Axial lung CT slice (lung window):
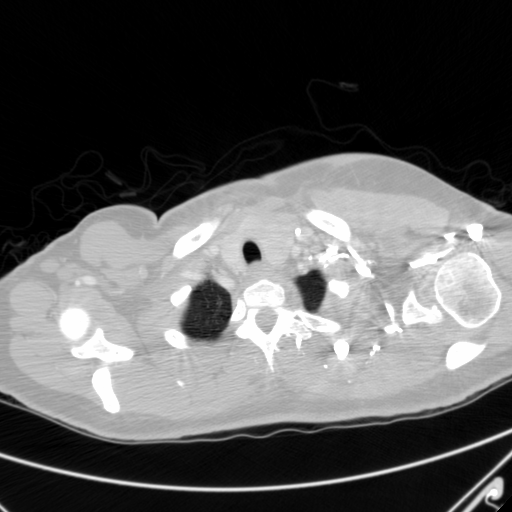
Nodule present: no